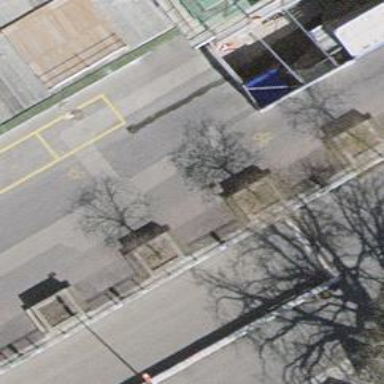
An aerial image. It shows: Brown bench.